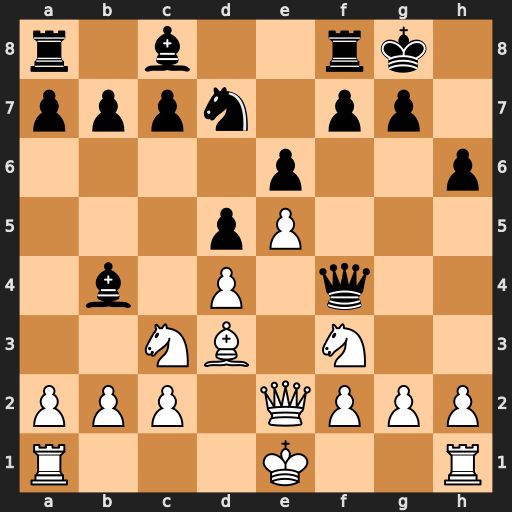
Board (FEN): r1b2rk1/pppn1pp1/4p2p/3pP3/1b1P1q2/2NB1N2/PPP1QPPP/R3K2R
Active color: w
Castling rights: KQ
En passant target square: -
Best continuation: g3 Qg4 h3